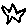
Label: star